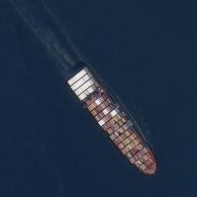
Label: Container_ship